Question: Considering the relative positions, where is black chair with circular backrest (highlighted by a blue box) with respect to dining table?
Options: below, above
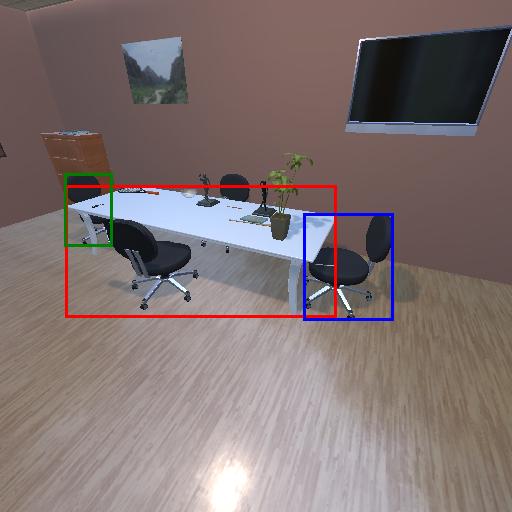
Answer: below